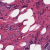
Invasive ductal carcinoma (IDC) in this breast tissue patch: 0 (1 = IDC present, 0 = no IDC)